Question: Somebody know how I can make a gradient color to background with css properties?
If not posible do this with css, any idea to do it with other way other than placing an image?
Thanks in advance!
See follow image:
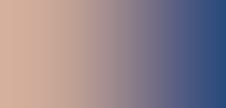
Answer: There are some good tools out there that help you get the most compatible code:
<URL>